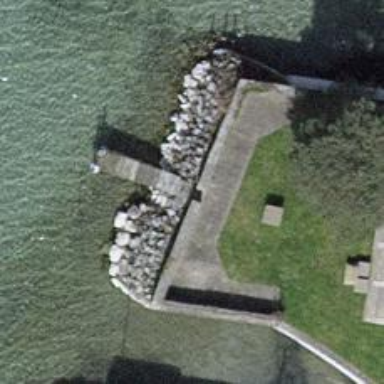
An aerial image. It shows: Man-made pier.